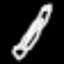
Label: pencil